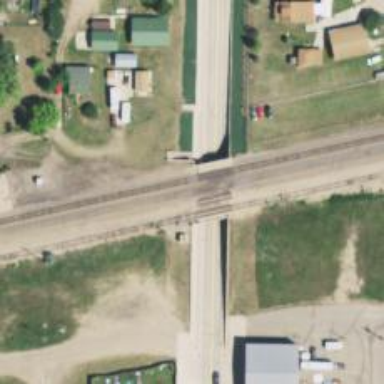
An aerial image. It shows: Railway bridge over siding rail service.